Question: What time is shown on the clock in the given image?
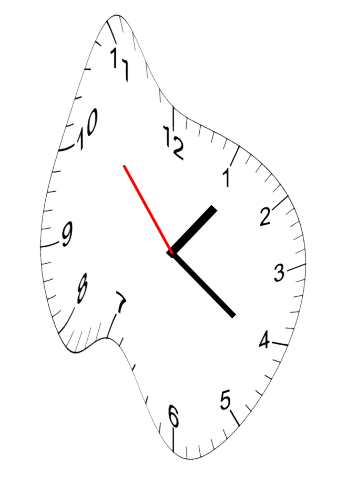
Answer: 01:20:53